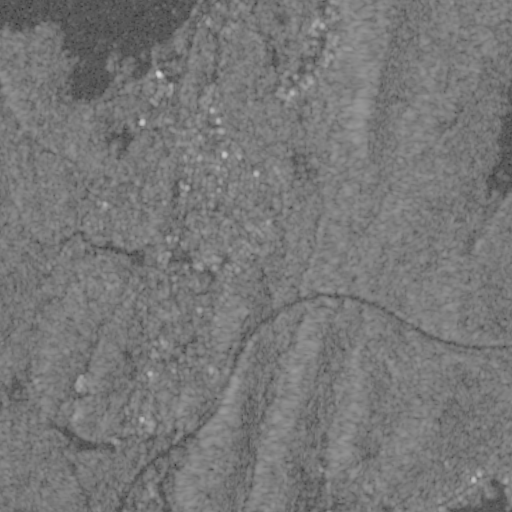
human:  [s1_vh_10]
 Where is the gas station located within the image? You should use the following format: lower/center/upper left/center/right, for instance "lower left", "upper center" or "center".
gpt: The gas station is located in the lower center of the image.
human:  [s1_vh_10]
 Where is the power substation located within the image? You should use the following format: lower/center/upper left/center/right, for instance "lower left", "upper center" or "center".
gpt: The power substation is located in the center left of the image.
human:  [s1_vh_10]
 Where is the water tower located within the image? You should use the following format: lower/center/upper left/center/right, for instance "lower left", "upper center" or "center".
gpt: The water tower is located in the center of the image.
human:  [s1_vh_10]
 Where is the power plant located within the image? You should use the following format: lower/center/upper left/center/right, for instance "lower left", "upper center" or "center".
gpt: There is no power plant in the image.

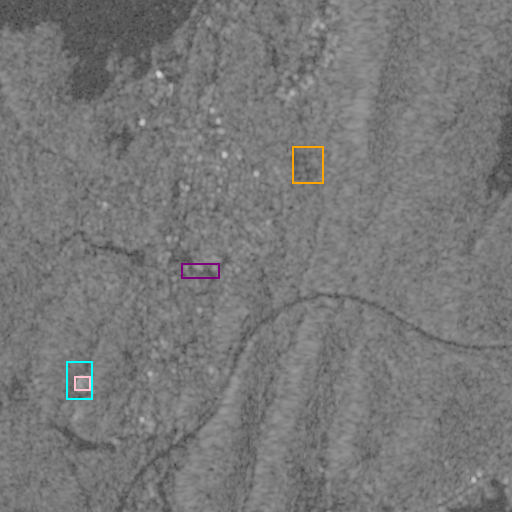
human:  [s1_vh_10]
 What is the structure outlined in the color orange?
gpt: The structure outlined in orange is a park.
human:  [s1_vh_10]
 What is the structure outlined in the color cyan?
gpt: The structure outlined in cyan is a parking lot.
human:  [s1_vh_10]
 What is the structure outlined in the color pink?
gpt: The structure outlined in pink is a building.
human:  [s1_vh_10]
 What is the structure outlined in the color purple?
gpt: The structure outlined in purple is a building.
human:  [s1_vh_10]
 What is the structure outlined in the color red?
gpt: There is no red outline.